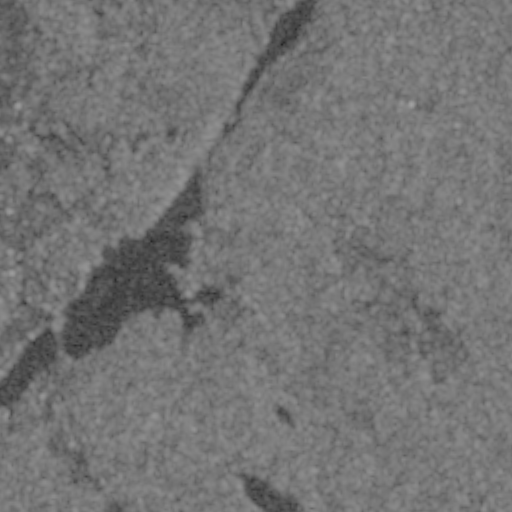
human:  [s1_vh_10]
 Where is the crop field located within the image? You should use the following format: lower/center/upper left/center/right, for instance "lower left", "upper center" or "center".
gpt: The crop field is located in the center right of the image.
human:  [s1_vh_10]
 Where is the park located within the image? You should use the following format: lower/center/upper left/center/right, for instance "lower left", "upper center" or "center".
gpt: The park is located in the lower left of the image.
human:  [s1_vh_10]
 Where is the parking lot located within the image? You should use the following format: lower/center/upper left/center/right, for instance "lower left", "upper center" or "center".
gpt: The parking lot is located in the lower left of the image.
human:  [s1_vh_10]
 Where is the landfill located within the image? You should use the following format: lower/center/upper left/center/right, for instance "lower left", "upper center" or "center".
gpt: There is no landfill in the image.

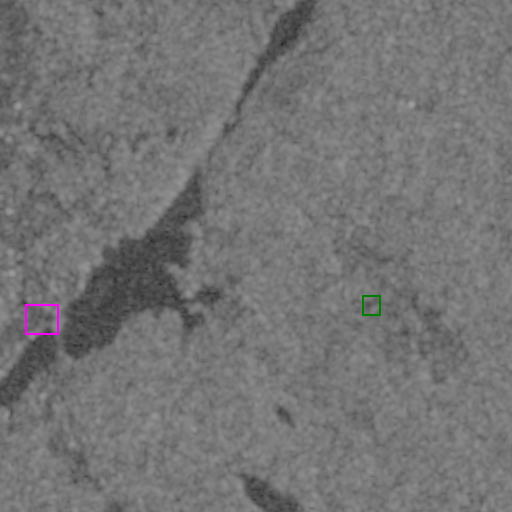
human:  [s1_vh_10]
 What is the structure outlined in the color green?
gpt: The structure outlined in green is a crop field.
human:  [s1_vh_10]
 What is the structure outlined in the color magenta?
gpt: The structure outlined in magenta is a park.
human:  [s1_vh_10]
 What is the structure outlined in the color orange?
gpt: There is no orange outline.